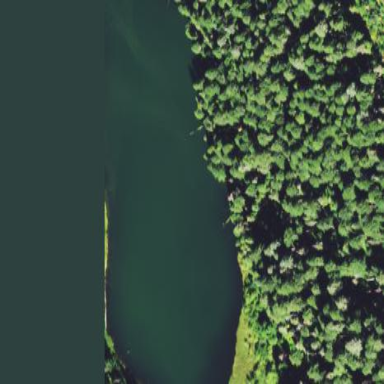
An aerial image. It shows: Serene lake.